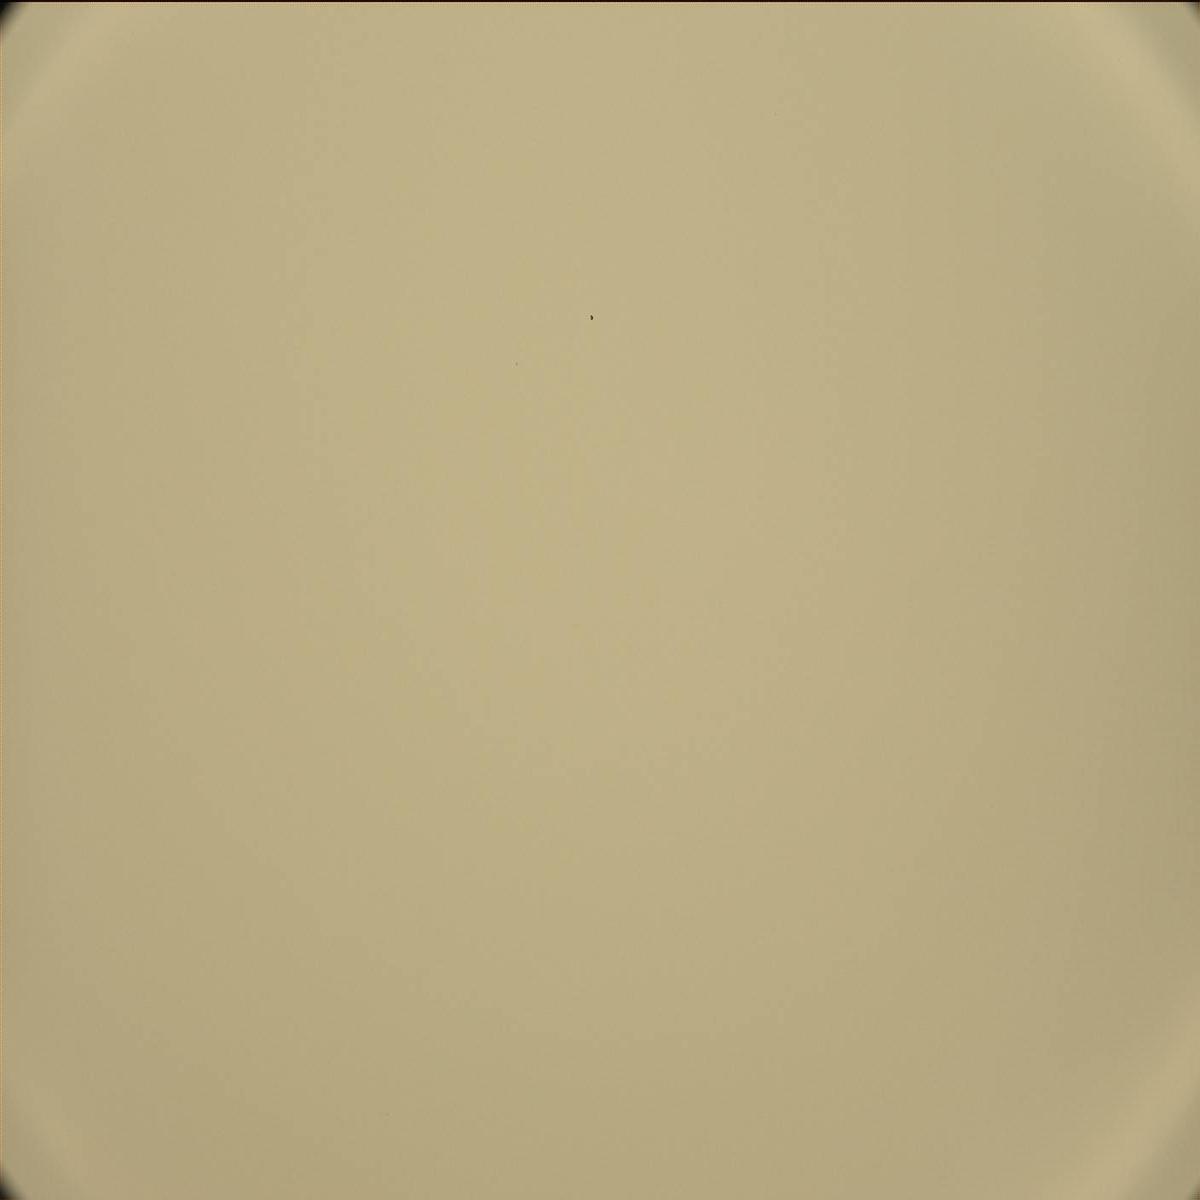
Terrain classes present: Sky